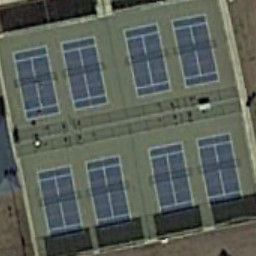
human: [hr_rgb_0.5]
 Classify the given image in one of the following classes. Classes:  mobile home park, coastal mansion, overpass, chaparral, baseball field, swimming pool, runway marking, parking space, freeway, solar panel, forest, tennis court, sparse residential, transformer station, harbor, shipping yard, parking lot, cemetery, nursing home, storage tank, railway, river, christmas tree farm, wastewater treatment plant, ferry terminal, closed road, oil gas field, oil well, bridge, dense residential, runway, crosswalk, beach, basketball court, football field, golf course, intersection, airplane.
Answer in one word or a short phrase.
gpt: tennis court